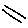
Label: line